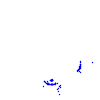
Particle: proton